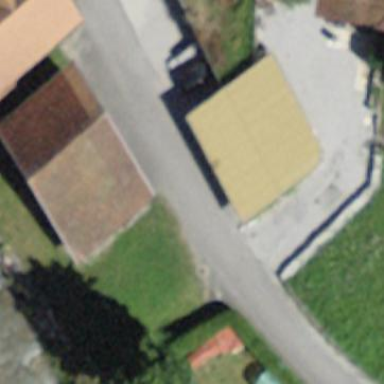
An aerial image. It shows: Garage building.